Question: A long time ago, Amazon introduced the long polling feature. And with that, it is possible to configure on the Queue the "Receive Message Wait Time" parameter. According to the documentation, a valid value falls in the range 0 - 20 seconds.

In the client, we can also configure this parameter on each . I'm using the AWS SDK for .NET.
'''
var receiveRequest = new ReceiveMessageRequest
{
QueueUrl = "https://queue-url-goes-here.com",
MaxNumberOfMessages = 10,
VisibilityTimeout = 30,
WaitTimeSeconds = 20 // This should tell if we want long polling or not
};
'''
a) What is the relationship between the configured in the Queue VS the attribute set in the Message Receive Request? Will they work independently? Or the value set in the client overrides the value set in the Queue (for that single request).
b) Under certain conditions, can the C# client time out? I am thinking about setting both values to the max (20 seconds) but I'm afraid that might cause the C# long polling operation to Time Out.
c) What is the best-practice. > ?
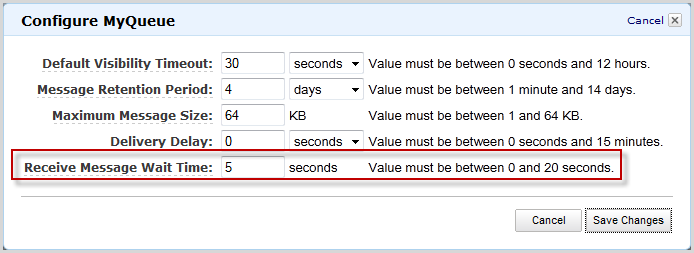
Answer: a) As noted in pastk's answer, the WaitTimeSeconds on the message will override the Receive Message Wait Time configured in the queue. See the <URL> documentation for details.
b) The AWS SDK for .NET uses System.Net.HttpWebRequest under the hood - <URL>. If you're using the defaults, setting the WaitTimeSeconds to 20 seconds will not cause the operation to time out.
c) There is no best practice prescribed by Amazon on this point. Do whatever you think is best for your scenario.